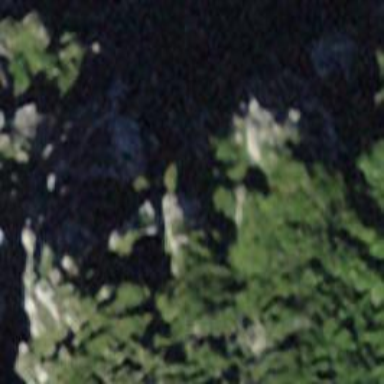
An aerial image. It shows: Natural cliff.